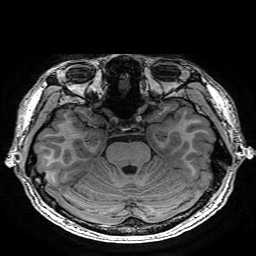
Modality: T1w
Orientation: coronal
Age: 20
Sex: male
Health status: healthy
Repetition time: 2.53 s
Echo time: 0.0034 s